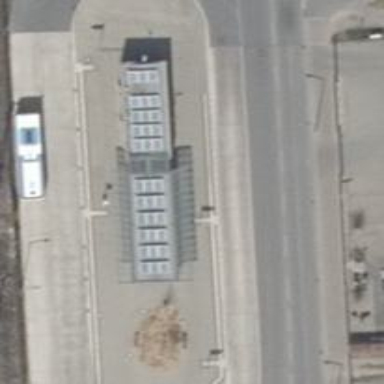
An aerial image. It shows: Kiosk shop.